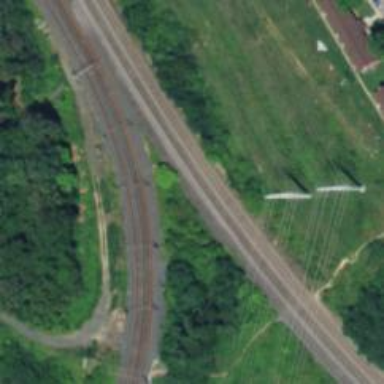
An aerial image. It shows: Light rail electrified with contact line.